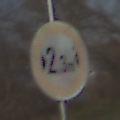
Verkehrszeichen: TatsaechlicheBreite2Komma3
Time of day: MorningAfternoon
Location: Outdoor (Nature)
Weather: PartlyCloudy
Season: NotSpecified
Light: Natural